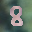
Label: 8